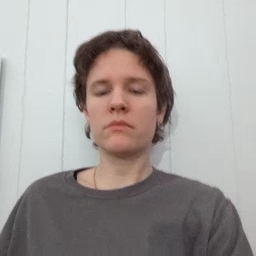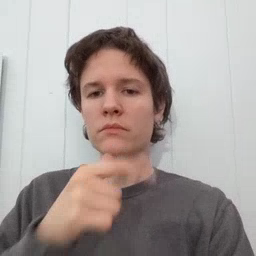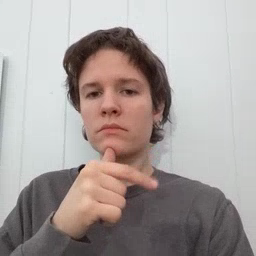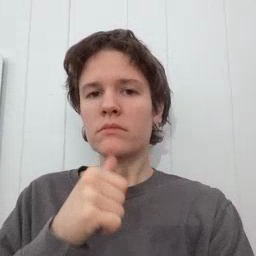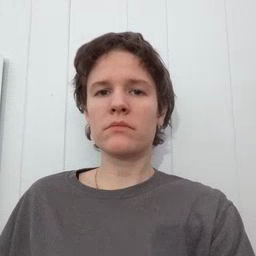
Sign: who